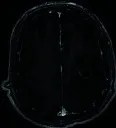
Brain MRIs of the patient revealed the size of BM lesion and PTBE. Comparing with the brain MRI before, the maximum vertical diameter of BM demonstrated slight shrunk (17x22 to 14x18 mm).
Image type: radiology (mri)